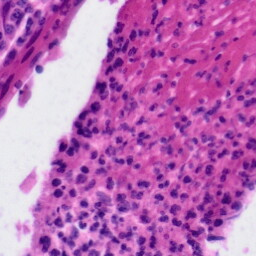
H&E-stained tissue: Tonsil